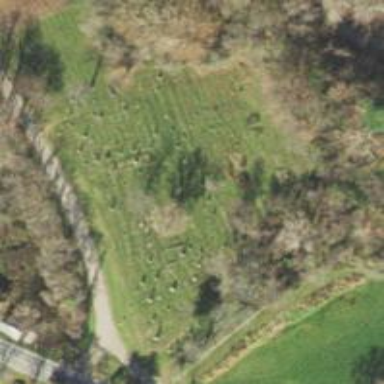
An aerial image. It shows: Graveyard.